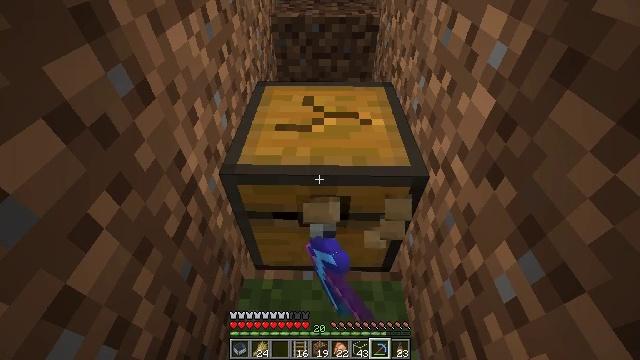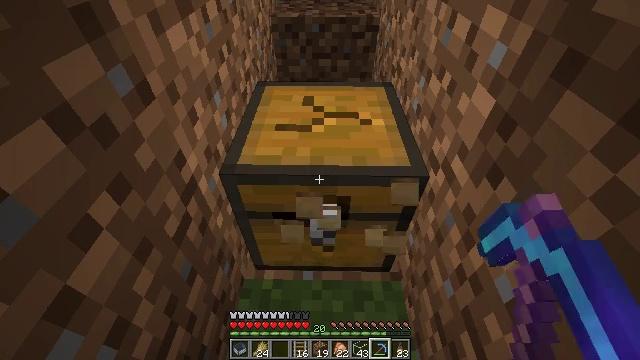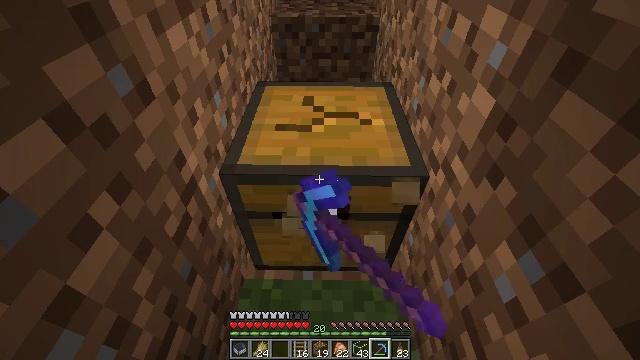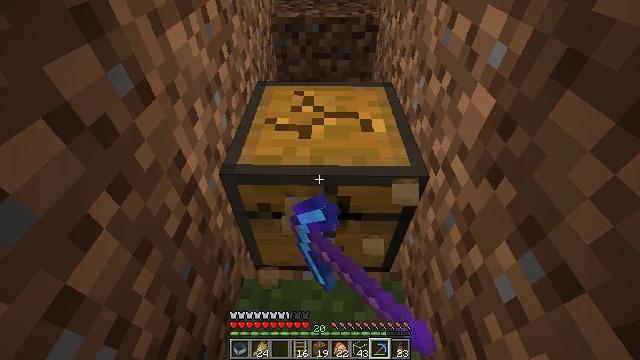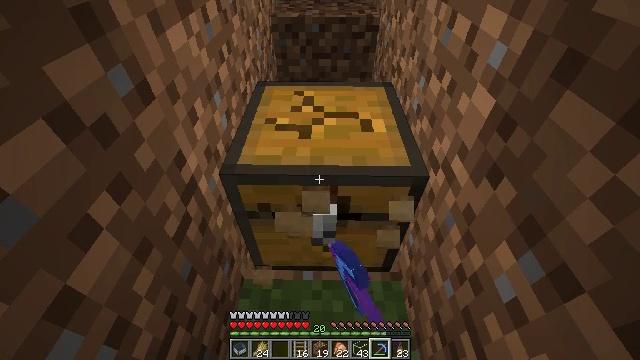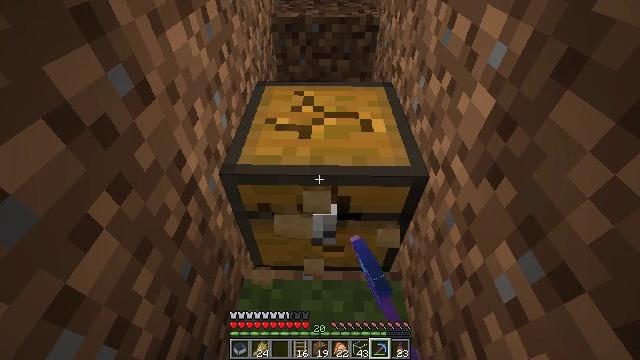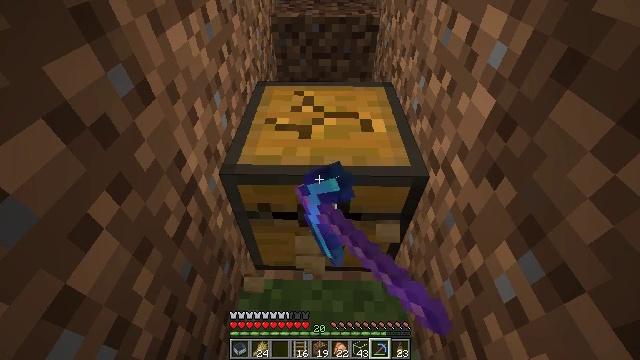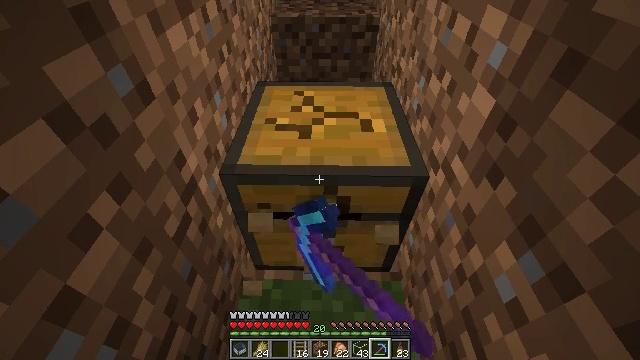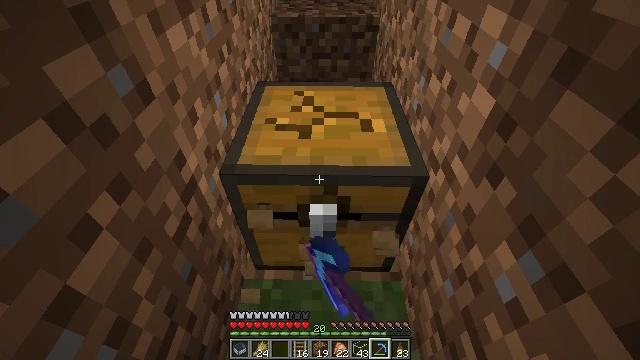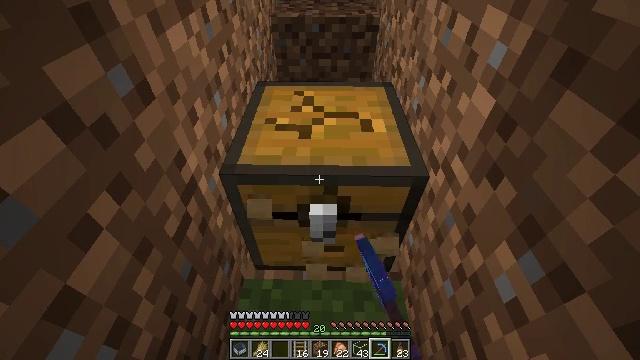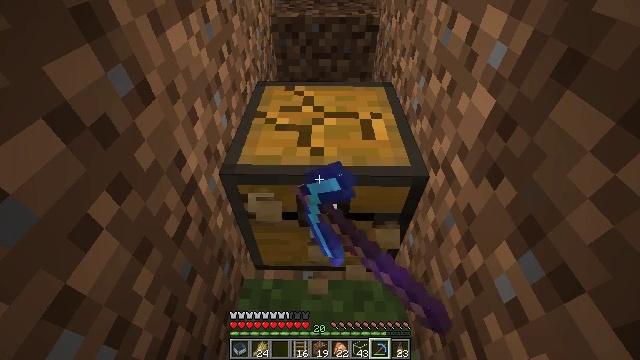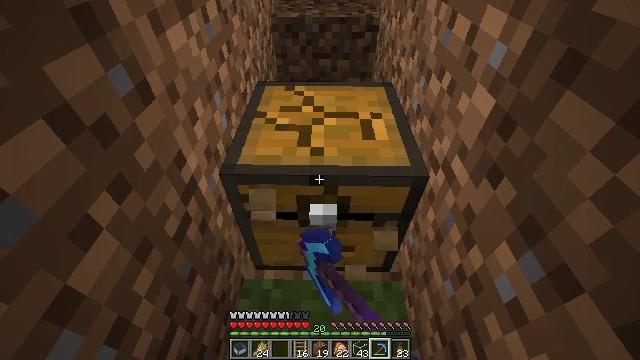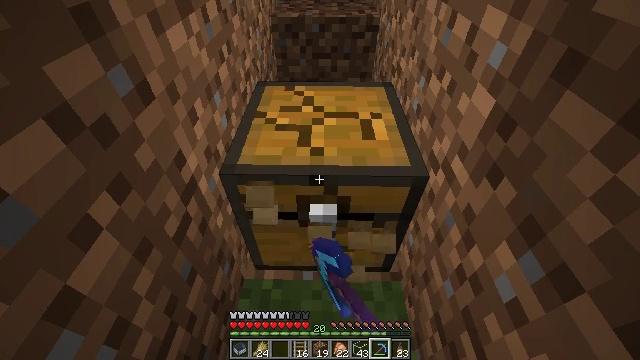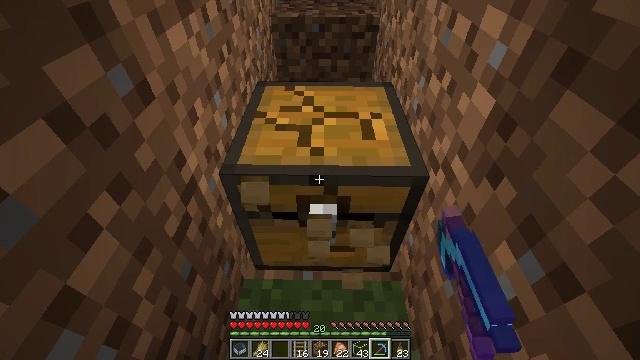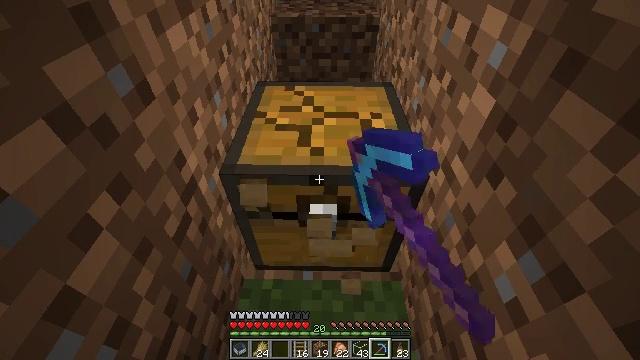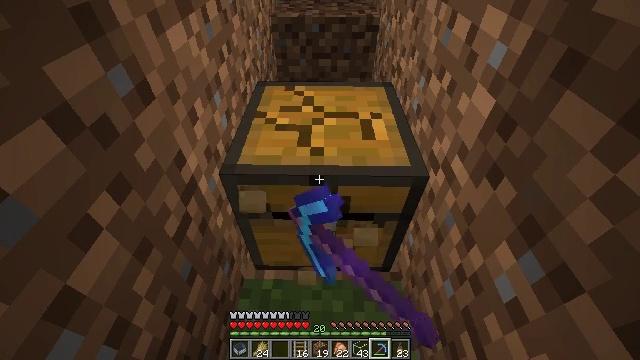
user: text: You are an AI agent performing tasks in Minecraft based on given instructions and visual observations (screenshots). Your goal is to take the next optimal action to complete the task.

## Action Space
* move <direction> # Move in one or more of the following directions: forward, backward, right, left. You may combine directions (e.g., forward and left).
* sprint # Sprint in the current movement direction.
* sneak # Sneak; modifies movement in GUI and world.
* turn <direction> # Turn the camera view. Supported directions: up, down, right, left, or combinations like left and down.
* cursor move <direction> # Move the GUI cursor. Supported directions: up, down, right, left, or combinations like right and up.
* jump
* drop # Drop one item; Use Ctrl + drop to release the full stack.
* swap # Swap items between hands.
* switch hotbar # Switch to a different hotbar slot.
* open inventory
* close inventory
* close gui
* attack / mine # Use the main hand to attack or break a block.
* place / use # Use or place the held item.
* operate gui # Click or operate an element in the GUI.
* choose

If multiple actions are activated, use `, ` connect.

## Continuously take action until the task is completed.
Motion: motion action
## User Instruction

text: Mine the chest to collect it.
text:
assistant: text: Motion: attack / mine
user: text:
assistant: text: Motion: attack / mine
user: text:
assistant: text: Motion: attack / mine
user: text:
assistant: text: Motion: attack / mine
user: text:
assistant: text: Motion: attack / mine
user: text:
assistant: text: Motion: attack / mine
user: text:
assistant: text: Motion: attack / mine
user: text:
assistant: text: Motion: attack / mine
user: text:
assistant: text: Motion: attack / mine
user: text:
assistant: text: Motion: attack / mine
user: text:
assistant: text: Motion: attack / mine
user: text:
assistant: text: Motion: attack / mine
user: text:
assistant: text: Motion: attack / mine
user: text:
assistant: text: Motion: attack / mine
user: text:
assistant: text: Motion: attack / mine
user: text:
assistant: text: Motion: attack / mine
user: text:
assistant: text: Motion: attack / mine
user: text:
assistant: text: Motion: attack / mine
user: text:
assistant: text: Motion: attack / mine
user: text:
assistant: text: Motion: attack / mine
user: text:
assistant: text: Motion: attack / mine
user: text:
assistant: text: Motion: attack / mine
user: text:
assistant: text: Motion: attack / mine
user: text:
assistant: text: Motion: attack / mine
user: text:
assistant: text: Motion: attack / mine
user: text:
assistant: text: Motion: attack / mine
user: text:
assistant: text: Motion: attack / mine
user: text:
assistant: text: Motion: attack / mine
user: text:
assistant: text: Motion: attack / mine
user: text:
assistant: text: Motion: attack / mine